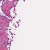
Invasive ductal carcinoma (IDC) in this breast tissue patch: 0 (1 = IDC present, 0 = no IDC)